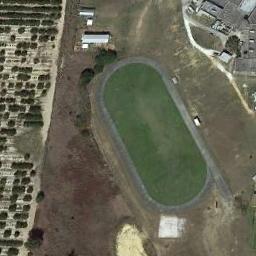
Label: ground_track_field